Question: I changed the accessibility level in HTMLTidy's options, and now I'm getting an "access warning", which says
'''
Access: [6.1.1.1]: style sheets require testing (link) (Priority 1)
'''
The "solution" is remarkably unhelpful:

How to clean this up, the way (not by toggling a setting or turning off an option)?
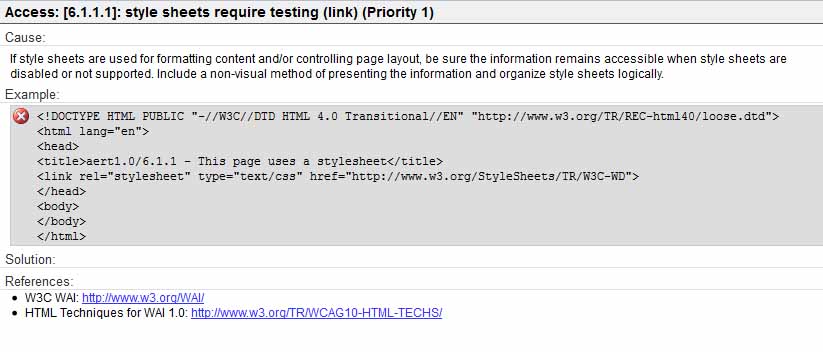
Answer: There is no way to clean it up, because the warning refers to an issue that cannot be tested automatically (at the present state of the art, if ever). The warning is issued by Tidy whenever the page uses style sheets. It is a very general reminder indeed.
The message is basically this: turn off style sheets, and check that the page still works. On Firefox, you can easily switch off style sheets (via the View menu; using Web Developer Extension, you can also switch off individual style sheets).
Note that Tidy's reference to "WAI 1.0" (i.e., WCAG 1.0) is outdated; WCAG 1.0 was succeeded by <URL>. WCAG 2.0 is very different from WCAG 1.0.